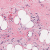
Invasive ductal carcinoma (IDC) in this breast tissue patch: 0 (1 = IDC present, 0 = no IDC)